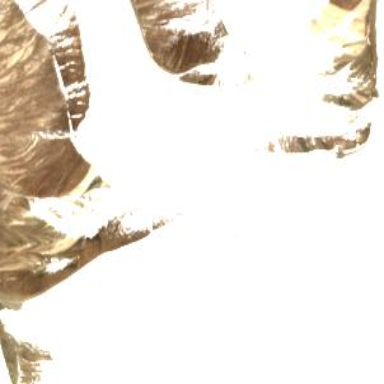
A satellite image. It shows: Majestic glacier in the distance.